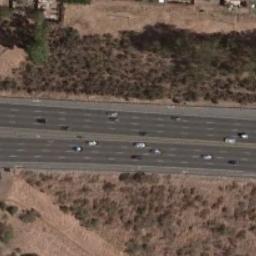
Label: freeway